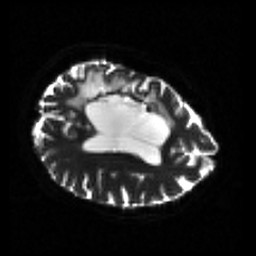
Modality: sbref
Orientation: axial
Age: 31
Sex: female
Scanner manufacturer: siemens
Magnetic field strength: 3 T
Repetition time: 4.5 s
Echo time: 0.103 s